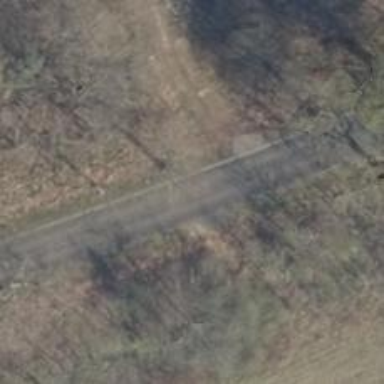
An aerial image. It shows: Asphalt road classified as tertiary.